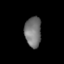
Tissue: lung
Cell type: Endothelial cells
Senescence score: 0.575
Nuclear area (px): 489
Mean DAPI intensity: 116.926